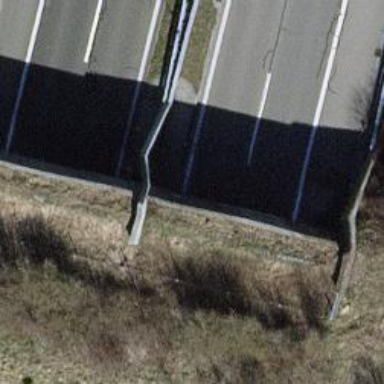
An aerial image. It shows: Asphalt motorway passing through tunnel.